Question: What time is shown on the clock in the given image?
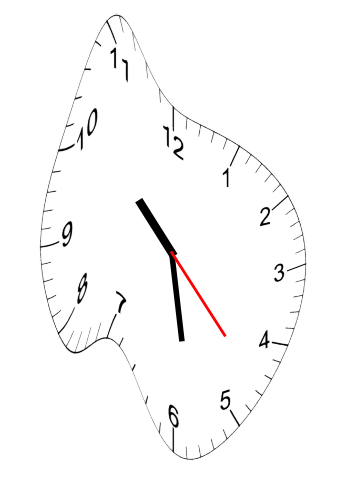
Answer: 10:28:23